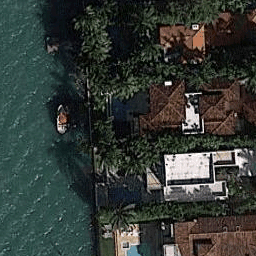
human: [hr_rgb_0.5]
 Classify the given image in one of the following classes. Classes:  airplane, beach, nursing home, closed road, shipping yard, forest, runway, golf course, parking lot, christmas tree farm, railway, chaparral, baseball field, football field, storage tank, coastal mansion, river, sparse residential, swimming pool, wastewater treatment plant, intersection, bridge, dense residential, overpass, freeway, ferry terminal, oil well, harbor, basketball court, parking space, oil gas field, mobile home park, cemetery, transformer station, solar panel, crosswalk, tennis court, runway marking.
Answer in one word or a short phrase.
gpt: coastal mansion